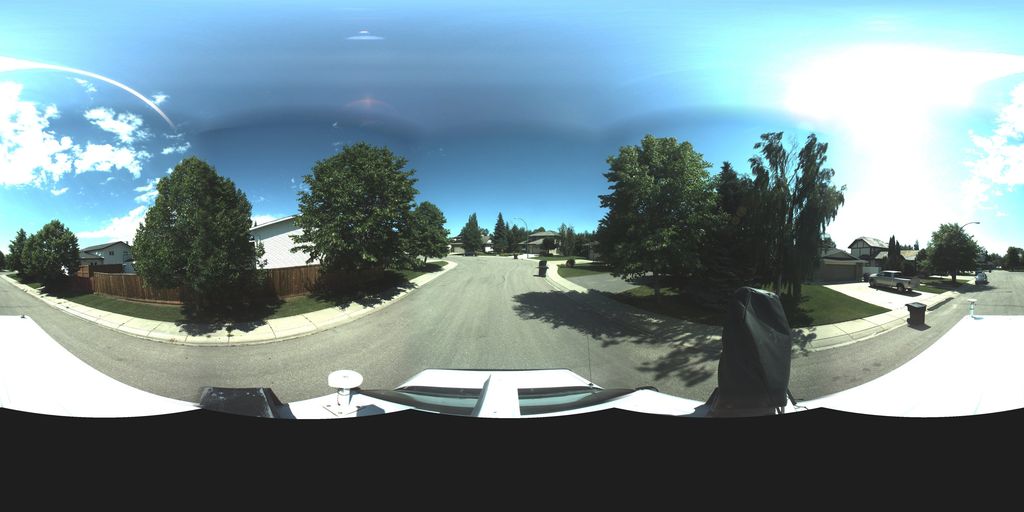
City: saskatoon